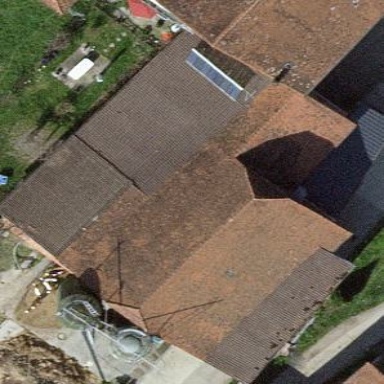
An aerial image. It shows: Farm building.